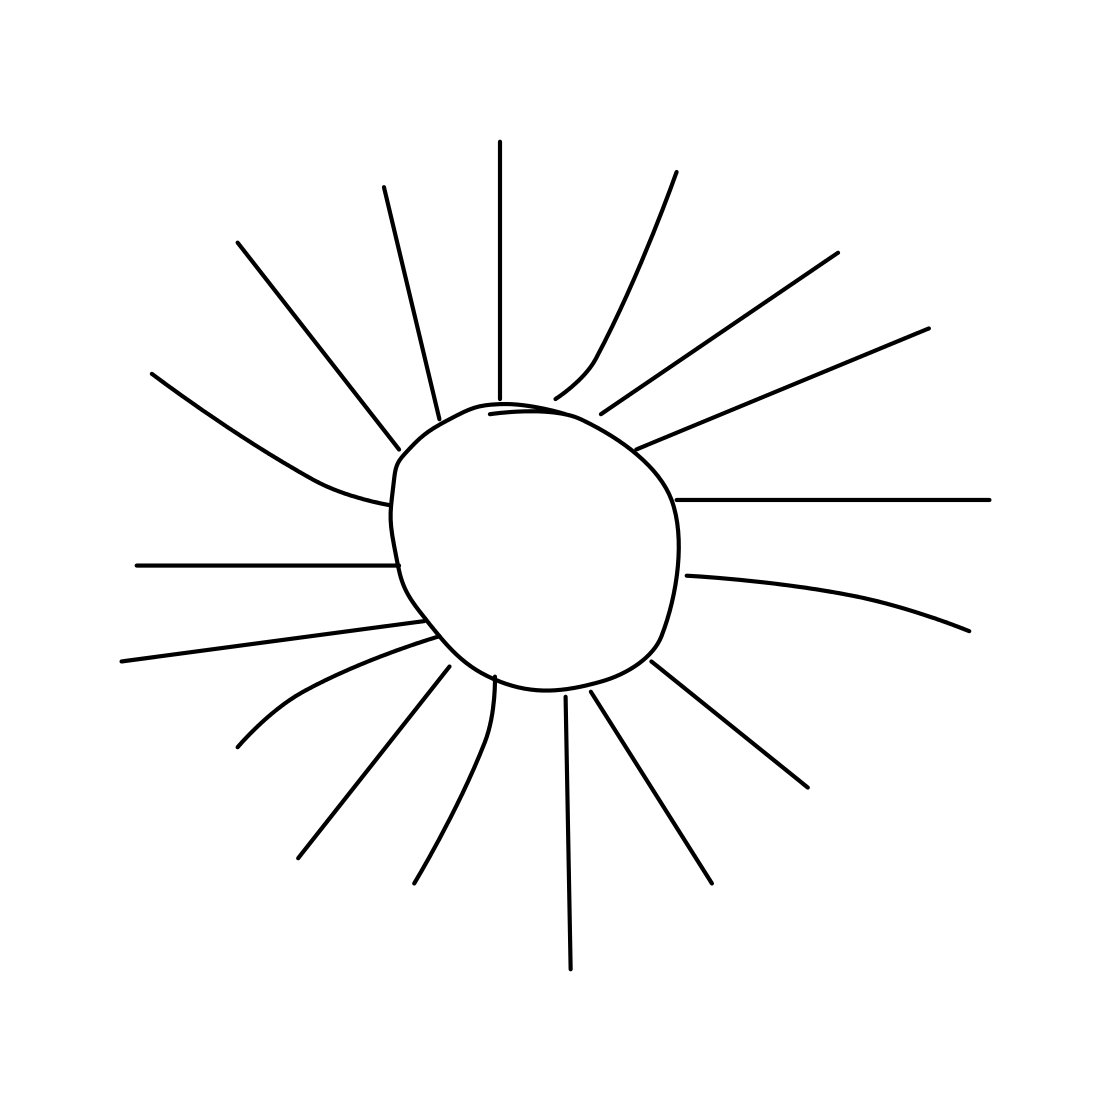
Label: sun